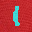
Label: 1